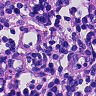
Metastatic tissue present: no